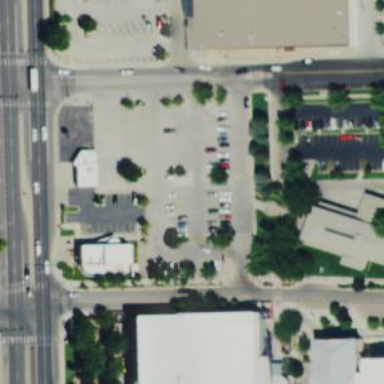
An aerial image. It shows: Parking space.